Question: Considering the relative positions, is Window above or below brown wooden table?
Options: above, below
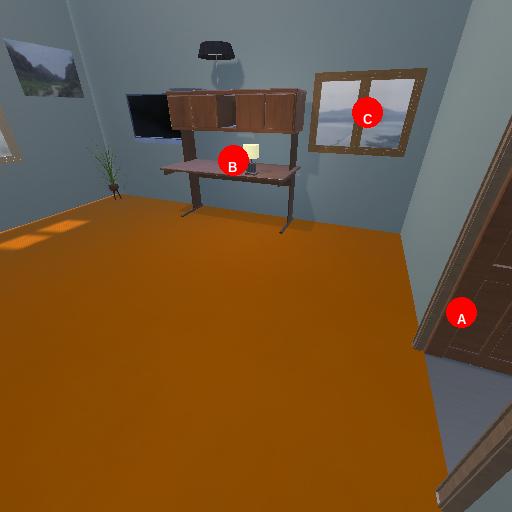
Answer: above